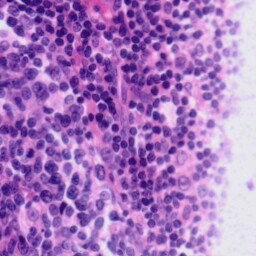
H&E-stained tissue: Tonsil